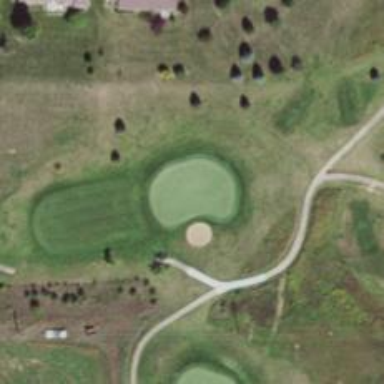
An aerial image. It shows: Golf hole.